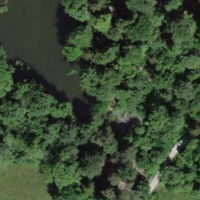
EUNIS habitat code: 44
Species observed at this site:
Phalacrocorax carbo
Epipactis helleborine